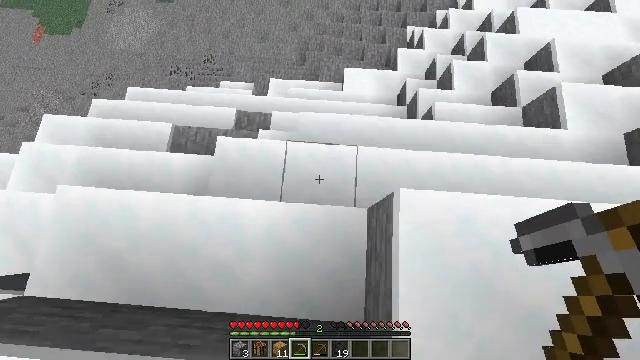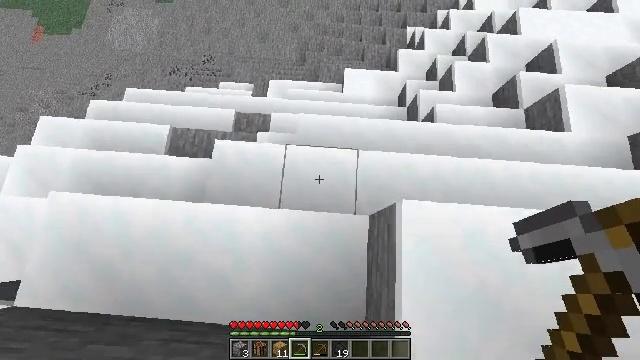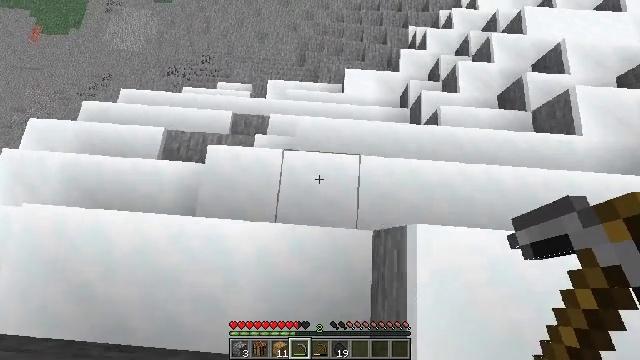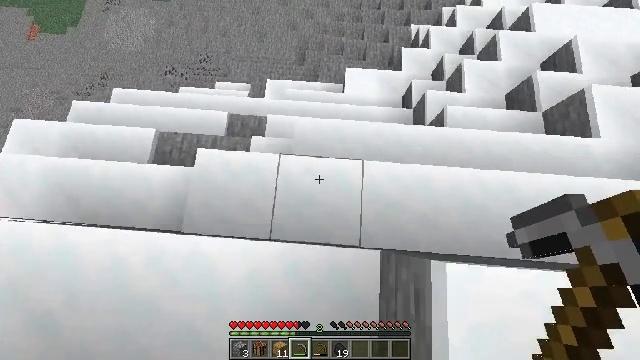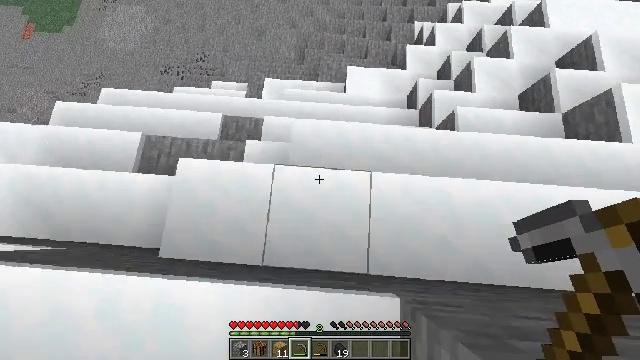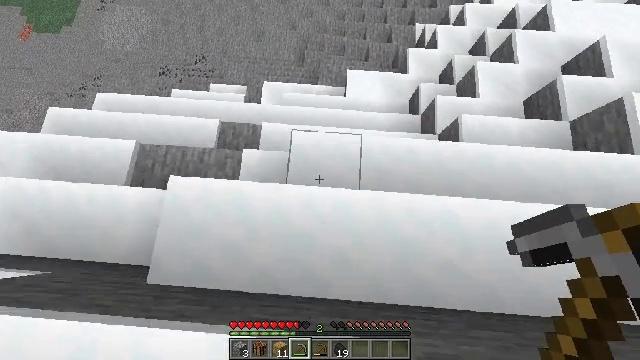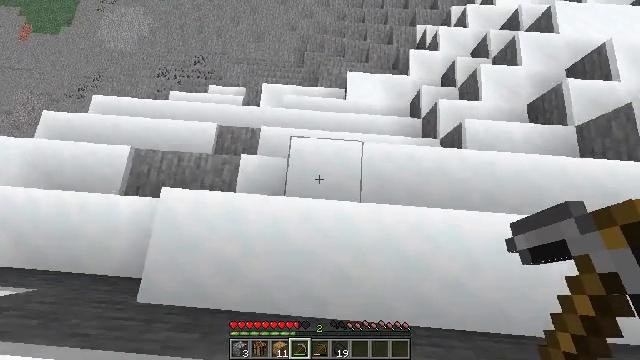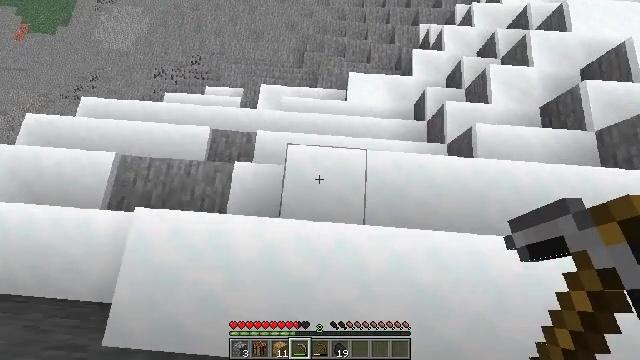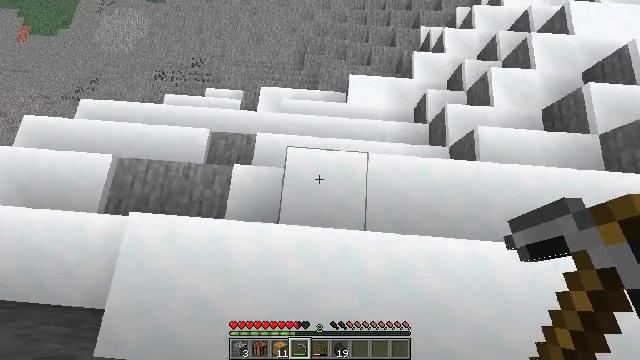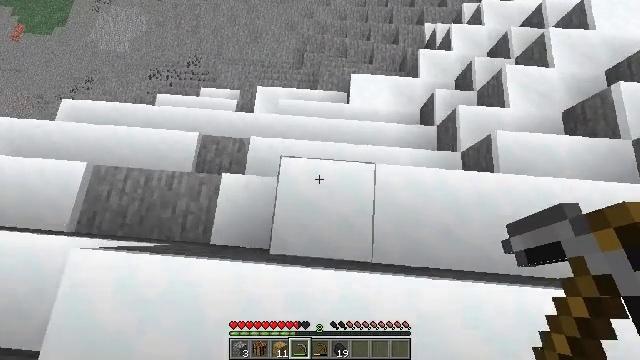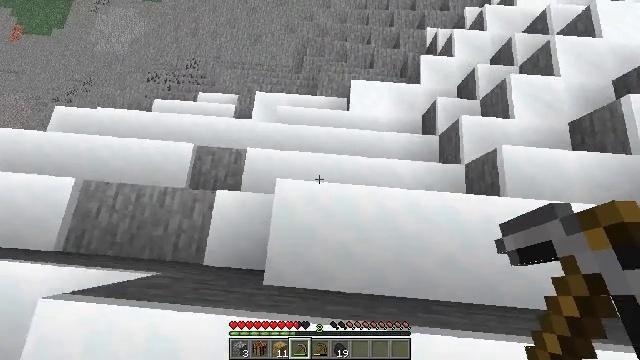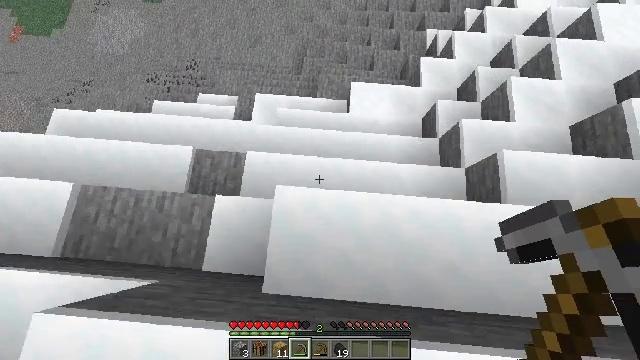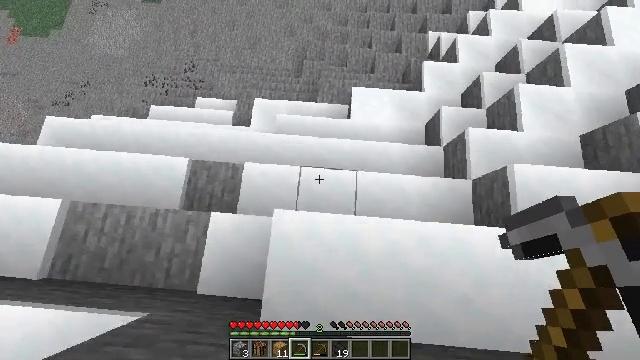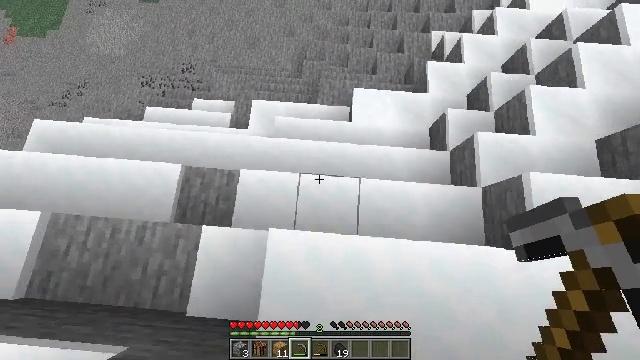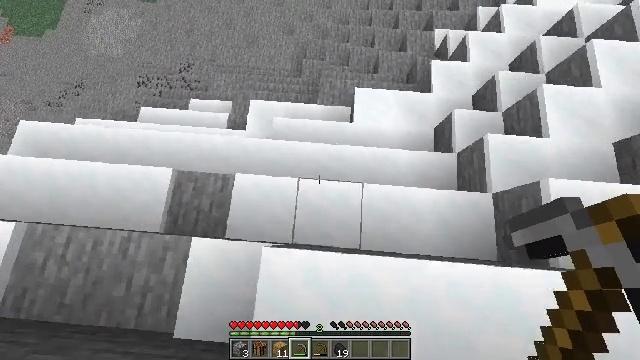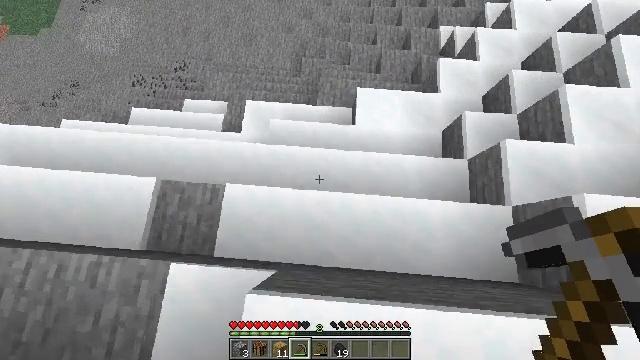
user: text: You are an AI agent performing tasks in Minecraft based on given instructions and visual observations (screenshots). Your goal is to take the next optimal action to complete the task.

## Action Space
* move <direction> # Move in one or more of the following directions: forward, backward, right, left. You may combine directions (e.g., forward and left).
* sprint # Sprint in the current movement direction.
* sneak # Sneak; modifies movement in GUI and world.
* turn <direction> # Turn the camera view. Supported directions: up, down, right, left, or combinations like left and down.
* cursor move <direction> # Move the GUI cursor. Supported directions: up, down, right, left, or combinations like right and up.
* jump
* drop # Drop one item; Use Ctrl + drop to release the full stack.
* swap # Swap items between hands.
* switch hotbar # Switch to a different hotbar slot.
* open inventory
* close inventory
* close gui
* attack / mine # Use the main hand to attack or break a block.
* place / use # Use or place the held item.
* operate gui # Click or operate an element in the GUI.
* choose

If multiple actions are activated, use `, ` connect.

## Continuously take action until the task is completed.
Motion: motion action
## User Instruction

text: Destroy the fire.
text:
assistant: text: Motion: move forward
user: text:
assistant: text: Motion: move forward
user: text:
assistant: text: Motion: move forward
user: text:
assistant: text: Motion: move forward
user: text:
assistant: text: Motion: move forward
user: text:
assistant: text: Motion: move forward
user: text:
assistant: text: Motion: move forward
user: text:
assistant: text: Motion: move forward
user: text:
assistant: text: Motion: move forward
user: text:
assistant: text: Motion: move forward
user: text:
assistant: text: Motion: move forward
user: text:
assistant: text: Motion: move forward
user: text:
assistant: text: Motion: move forward
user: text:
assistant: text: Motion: move forward
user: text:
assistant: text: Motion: move forward
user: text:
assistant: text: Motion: move forward
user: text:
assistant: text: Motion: move forward
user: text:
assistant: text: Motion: move forward
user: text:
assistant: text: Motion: move forward
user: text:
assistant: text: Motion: move forward
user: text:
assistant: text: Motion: move forward
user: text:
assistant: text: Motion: move forward
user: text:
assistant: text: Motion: move forward
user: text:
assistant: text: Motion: move forward
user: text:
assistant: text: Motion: move forward
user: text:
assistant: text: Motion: move forward
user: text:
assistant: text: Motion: move forward
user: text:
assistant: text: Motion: move forward
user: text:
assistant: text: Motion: move forward
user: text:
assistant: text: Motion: move forward